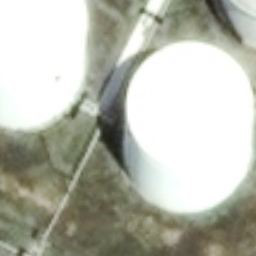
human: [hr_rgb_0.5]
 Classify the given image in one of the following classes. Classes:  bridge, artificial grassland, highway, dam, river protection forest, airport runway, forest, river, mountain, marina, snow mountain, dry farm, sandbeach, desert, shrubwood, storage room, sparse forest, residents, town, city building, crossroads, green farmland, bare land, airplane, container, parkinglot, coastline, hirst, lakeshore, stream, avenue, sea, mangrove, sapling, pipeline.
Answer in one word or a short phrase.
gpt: storage room